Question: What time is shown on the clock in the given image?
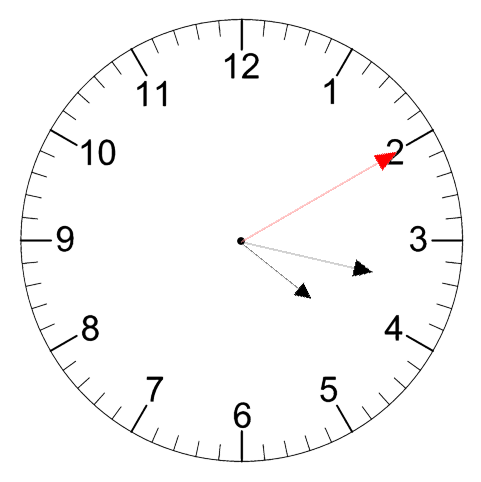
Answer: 04:17:10